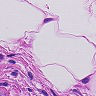
Metastatic tissue present: no